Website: apple-inc
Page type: customer-info-address
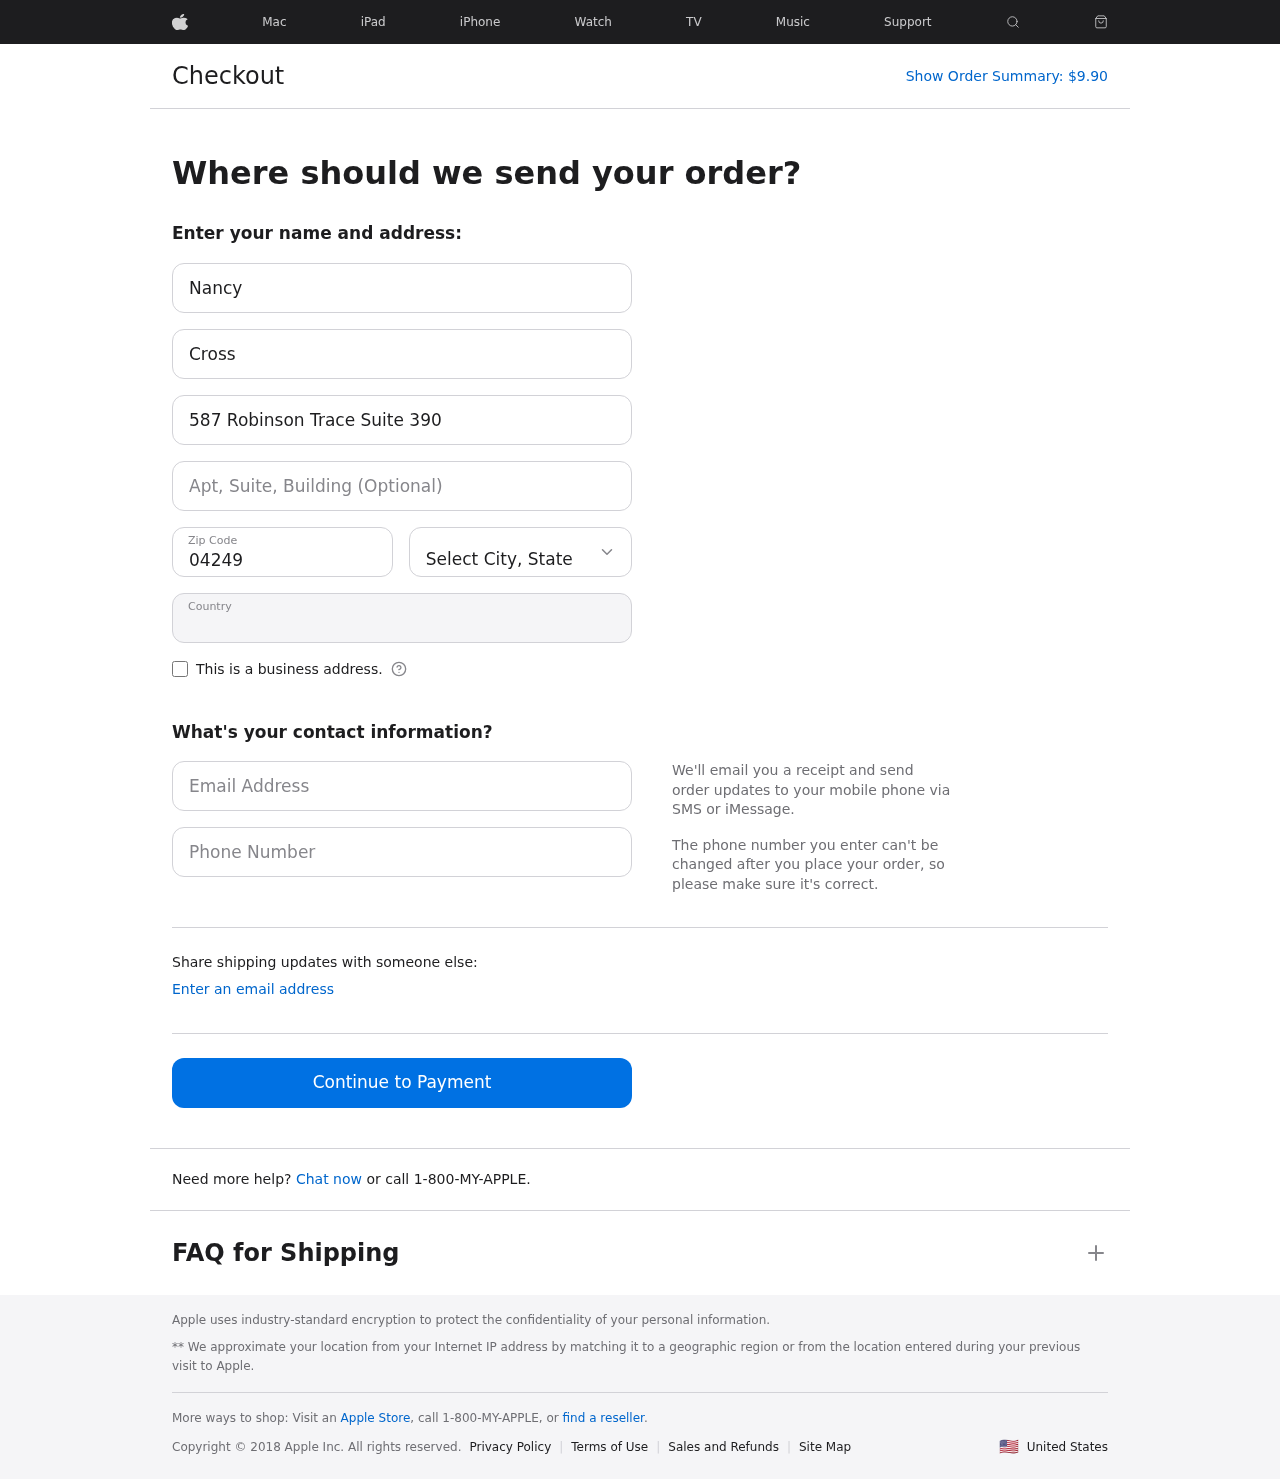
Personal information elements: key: PII_CITY_STATE
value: Hardinland, KY
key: PII_COUNTRY
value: United States
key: PII_EMAIL
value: nancy_cross@hotmail.com
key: PII_FIRSTNAME
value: Nancy
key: PII_LASTNAME
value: Cross
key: PII_PHONE
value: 6425970256
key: PII_POSTCODE
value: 04249
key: PII_STREET
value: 587 Robinson Trace Suite 390
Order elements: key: ORDER_TOTAL
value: $9.90